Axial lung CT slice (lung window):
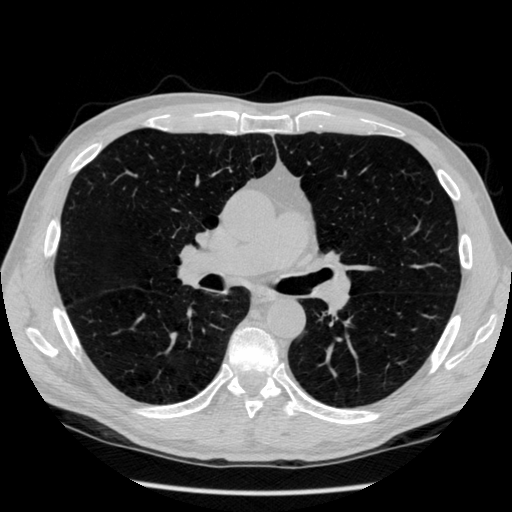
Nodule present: no